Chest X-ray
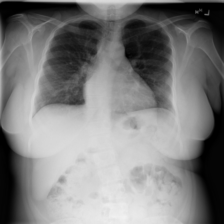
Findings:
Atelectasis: negative
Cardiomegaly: negative
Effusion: negative
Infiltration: negative
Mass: negative
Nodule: negative
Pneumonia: negative
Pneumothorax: negative
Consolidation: negative
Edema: negative
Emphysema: negative
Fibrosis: negative
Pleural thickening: negative
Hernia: negative